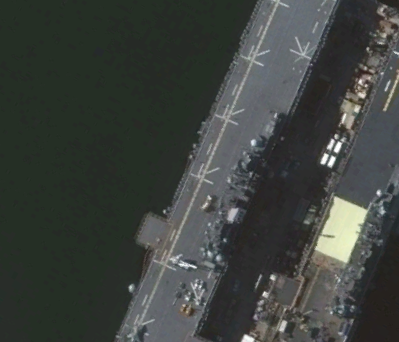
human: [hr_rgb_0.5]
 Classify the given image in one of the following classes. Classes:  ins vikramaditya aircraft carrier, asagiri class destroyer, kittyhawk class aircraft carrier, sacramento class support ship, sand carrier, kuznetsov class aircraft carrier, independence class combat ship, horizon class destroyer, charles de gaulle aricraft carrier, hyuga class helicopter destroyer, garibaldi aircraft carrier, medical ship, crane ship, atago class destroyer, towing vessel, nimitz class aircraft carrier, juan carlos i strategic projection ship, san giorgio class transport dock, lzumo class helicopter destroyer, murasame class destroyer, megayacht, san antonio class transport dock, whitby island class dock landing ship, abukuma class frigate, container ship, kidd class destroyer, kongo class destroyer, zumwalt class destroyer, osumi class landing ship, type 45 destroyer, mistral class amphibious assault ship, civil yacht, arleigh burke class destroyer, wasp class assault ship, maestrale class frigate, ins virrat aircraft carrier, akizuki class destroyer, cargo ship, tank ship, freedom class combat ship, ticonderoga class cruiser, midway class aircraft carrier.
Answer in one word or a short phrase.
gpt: Wasp class assault ship